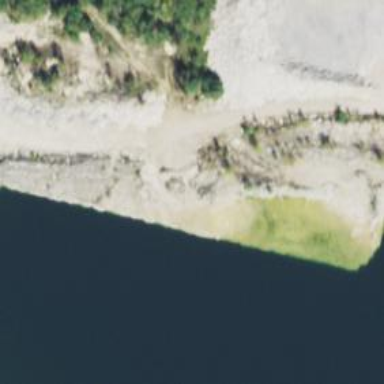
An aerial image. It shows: Quarry area.